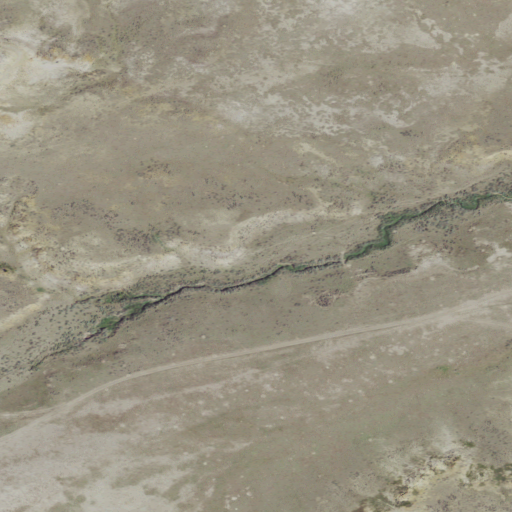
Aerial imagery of valley in Montana named Meadows Coulee containing grassland and shrub